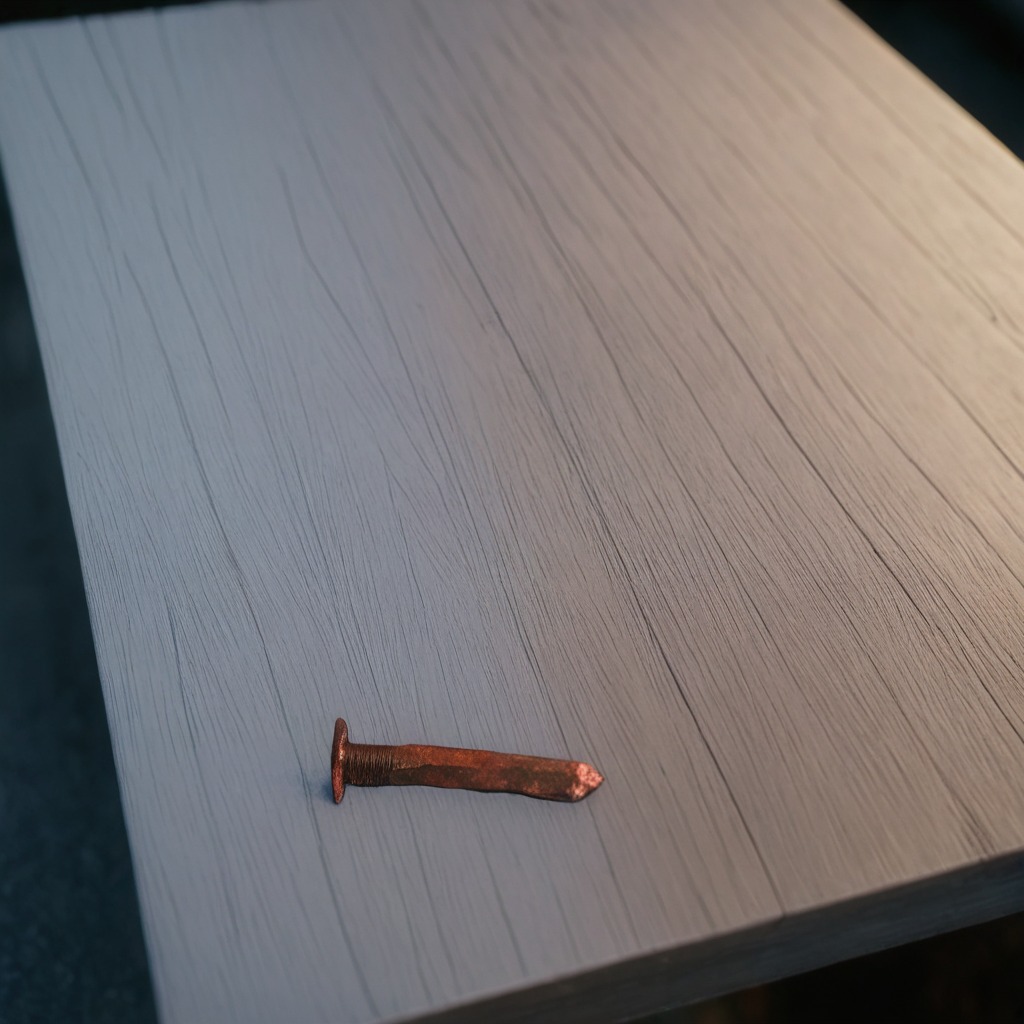
An iron nail lies on the table with faint burn marks in a small garage at twilight.